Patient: sex F, age 68
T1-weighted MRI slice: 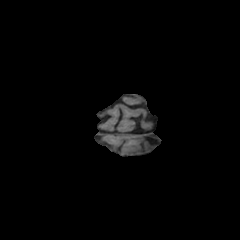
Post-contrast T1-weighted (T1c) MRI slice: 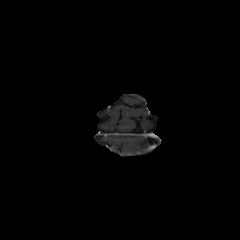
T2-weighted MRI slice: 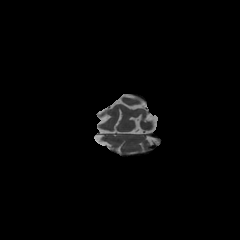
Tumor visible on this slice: no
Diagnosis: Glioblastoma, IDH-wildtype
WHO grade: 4